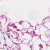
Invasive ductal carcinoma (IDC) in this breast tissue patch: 0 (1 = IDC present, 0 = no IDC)